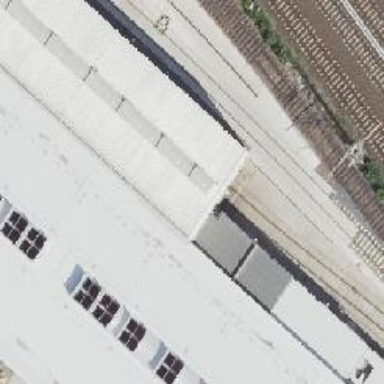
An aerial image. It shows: Railway signal positioned in the track.